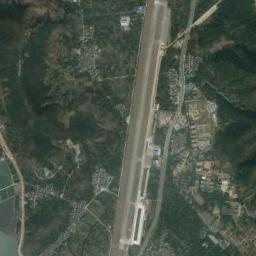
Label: airport